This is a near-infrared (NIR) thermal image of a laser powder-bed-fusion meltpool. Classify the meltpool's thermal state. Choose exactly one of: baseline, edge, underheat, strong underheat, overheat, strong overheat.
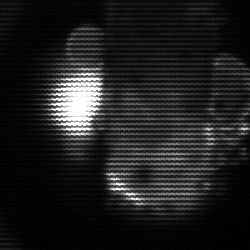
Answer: strong underheat